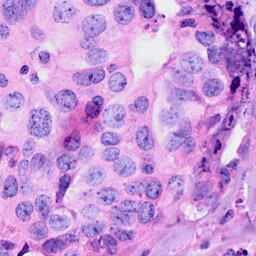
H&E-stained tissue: Breast